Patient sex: M
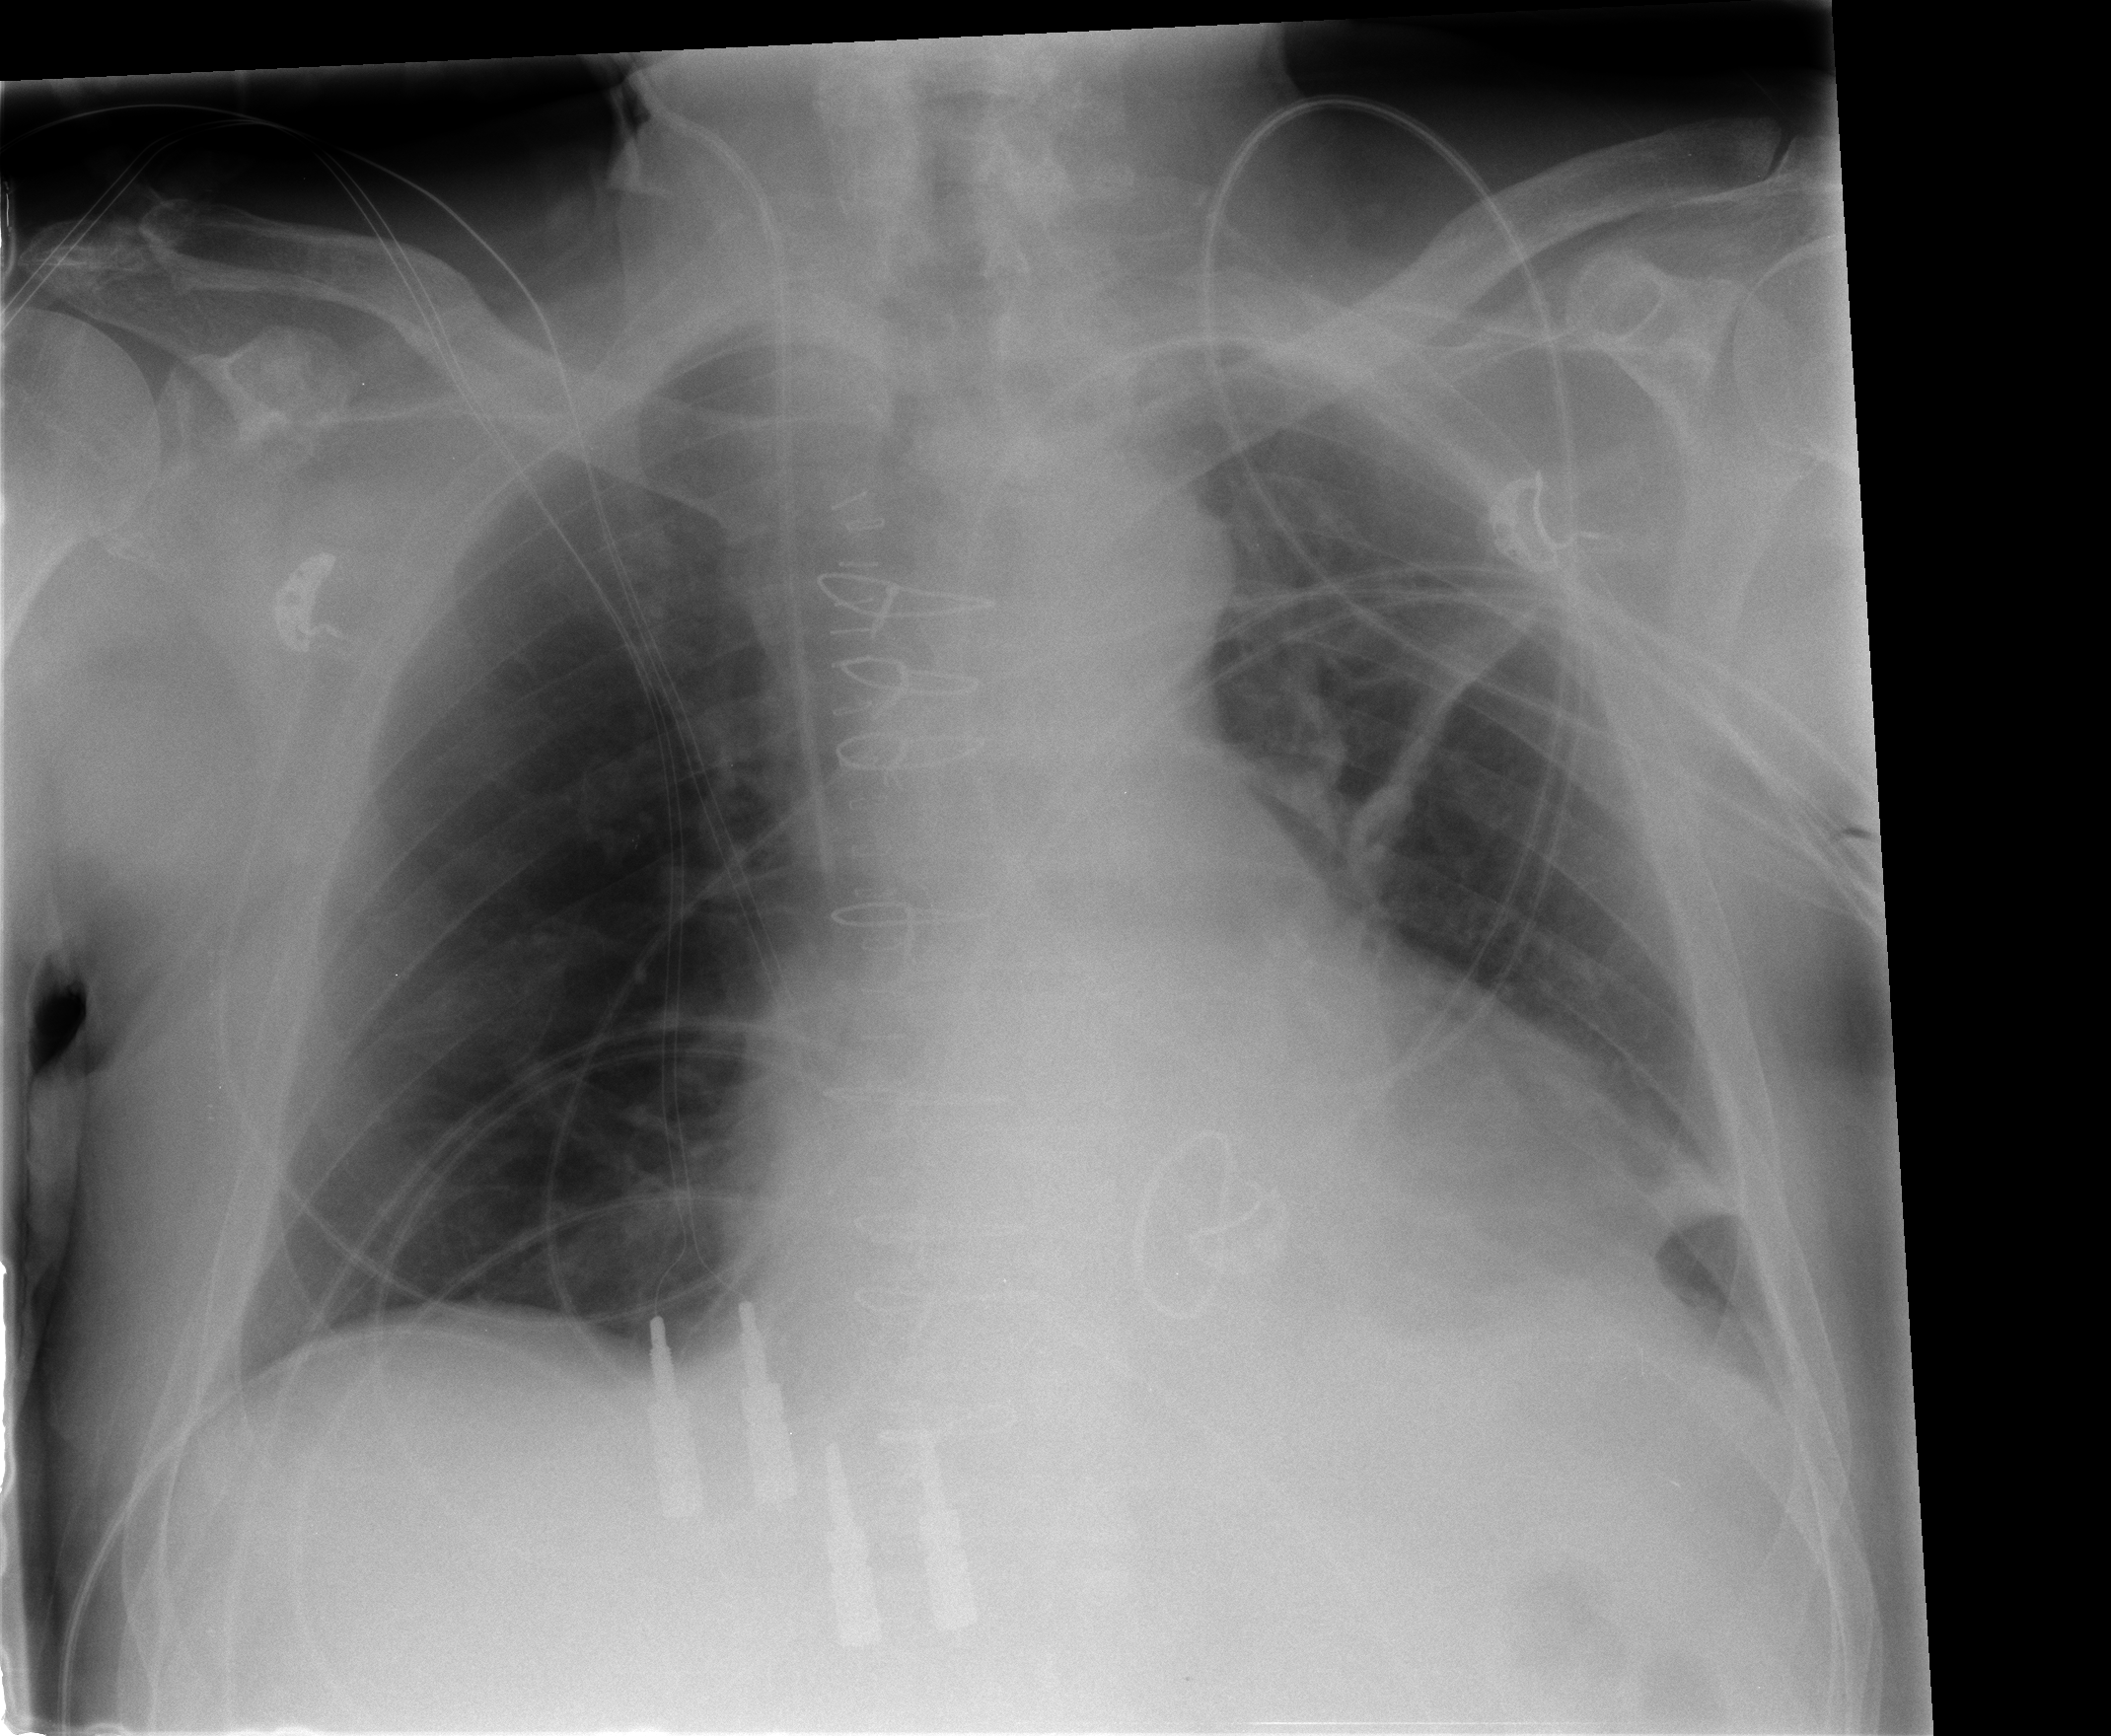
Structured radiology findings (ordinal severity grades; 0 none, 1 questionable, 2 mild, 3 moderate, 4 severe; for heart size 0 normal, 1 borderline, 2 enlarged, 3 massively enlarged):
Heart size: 2
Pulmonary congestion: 0
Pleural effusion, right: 0
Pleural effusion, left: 0
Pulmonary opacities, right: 0
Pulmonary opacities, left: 0
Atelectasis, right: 0
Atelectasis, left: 2